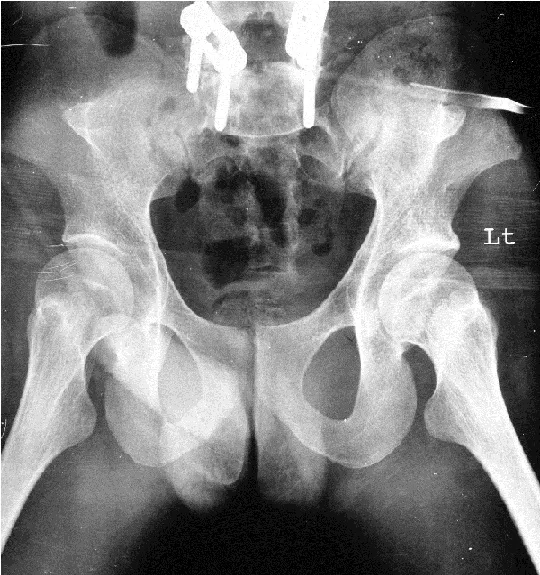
X-Ray of pelvis showing bilateral iliac horns.
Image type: radiology (x_ray)